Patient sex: M
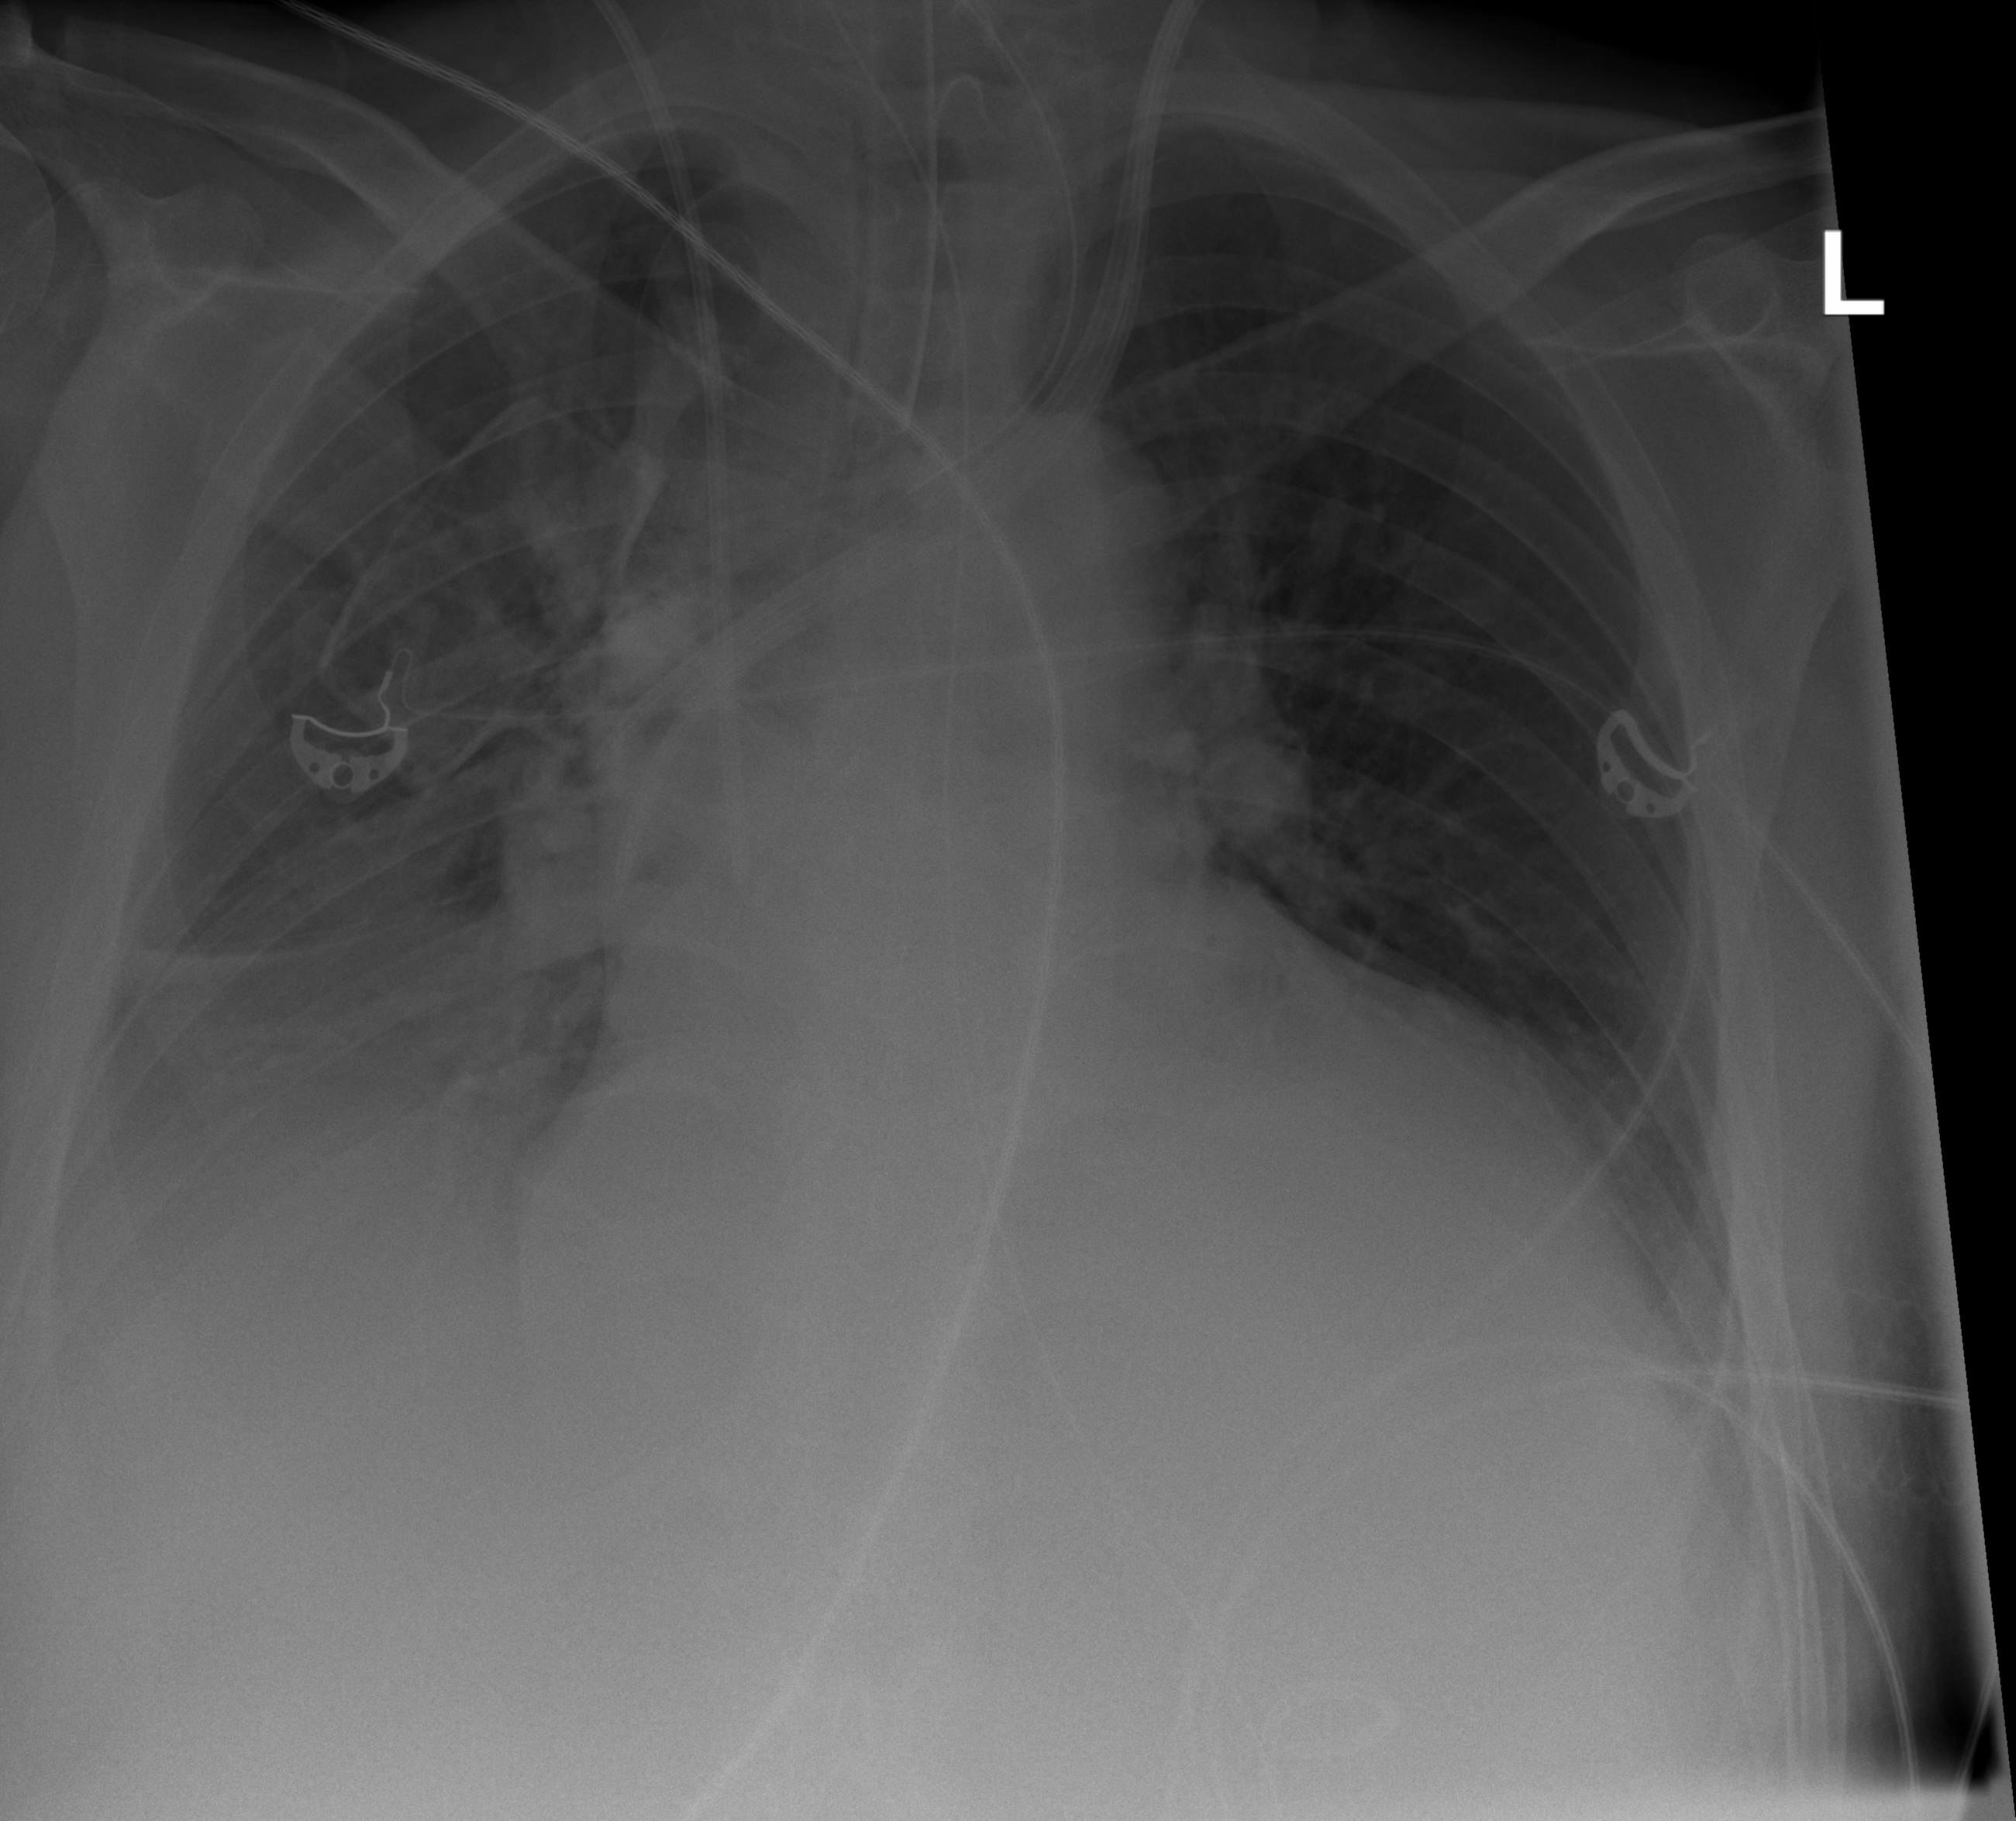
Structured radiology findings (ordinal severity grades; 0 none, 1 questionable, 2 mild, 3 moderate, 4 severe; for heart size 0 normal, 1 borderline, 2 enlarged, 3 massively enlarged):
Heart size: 2
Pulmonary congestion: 2
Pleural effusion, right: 3
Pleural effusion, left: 3
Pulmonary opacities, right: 0
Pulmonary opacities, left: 0
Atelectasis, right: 2
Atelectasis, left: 1